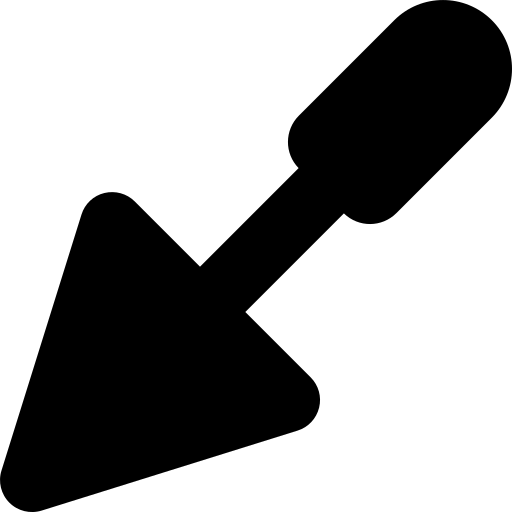
Tags: icon, FontAwesome, fa-icon, solid, trowel